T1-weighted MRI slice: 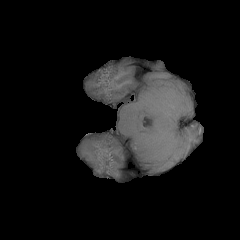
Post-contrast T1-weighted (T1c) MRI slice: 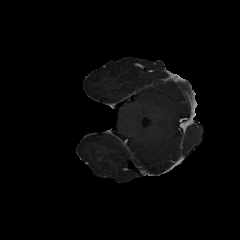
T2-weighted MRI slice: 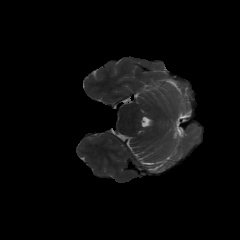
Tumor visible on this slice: no